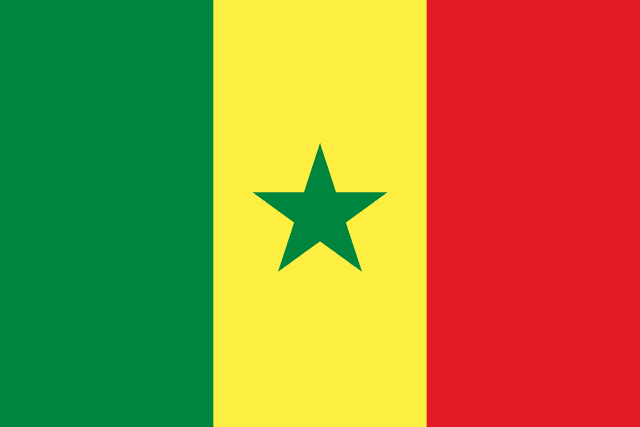
Country: Senegal
Country code: sn